Interaction volume radius: 10 \u00c5
Interaction volume height: 35 \u00c5
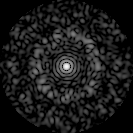
Disorder parameter: 0.8271